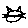
Label: cat